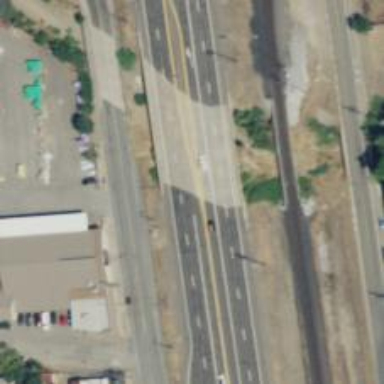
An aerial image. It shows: Primary highway expressway that includes bridge.